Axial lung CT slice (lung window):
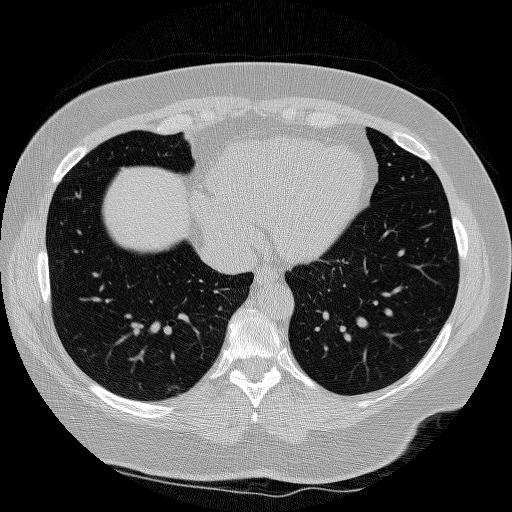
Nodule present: no